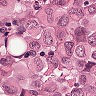
Metastatic tissue present: yes